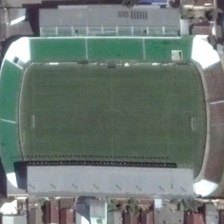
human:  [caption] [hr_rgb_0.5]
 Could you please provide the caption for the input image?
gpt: some buildings are in two sides of a large stadium .

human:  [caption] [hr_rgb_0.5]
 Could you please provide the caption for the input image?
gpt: some buildings are in two sides of a large stadium .

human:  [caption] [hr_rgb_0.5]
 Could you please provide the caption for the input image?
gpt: some buildings are in two sides of a large stadium .

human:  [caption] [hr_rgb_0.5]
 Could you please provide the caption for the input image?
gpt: some buildings are in two sides of a large stadium .

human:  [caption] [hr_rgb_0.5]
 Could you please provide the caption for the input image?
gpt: some buildings are in two sides of a large stadium .